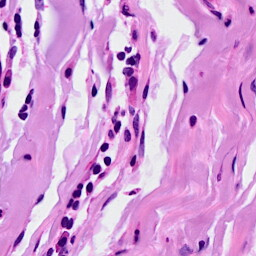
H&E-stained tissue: Breast